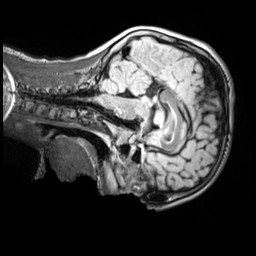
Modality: FLAIR
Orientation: sagittal
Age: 11
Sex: male
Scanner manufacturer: siemens
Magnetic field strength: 3 T
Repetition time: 5 s
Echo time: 0.388 s